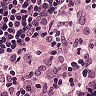
Metastatic tissue present: no